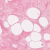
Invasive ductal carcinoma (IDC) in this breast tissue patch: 0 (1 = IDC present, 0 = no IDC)